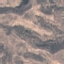
Land use / land cover: HerbaceousVegetation